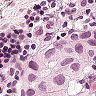
Metastatic tissue present: yes